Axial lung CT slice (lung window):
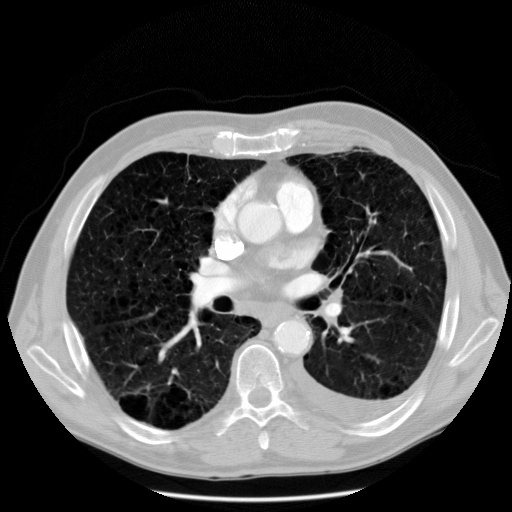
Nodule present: no